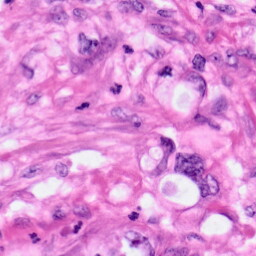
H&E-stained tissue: Pancreatic